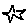
Label: star